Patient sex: M
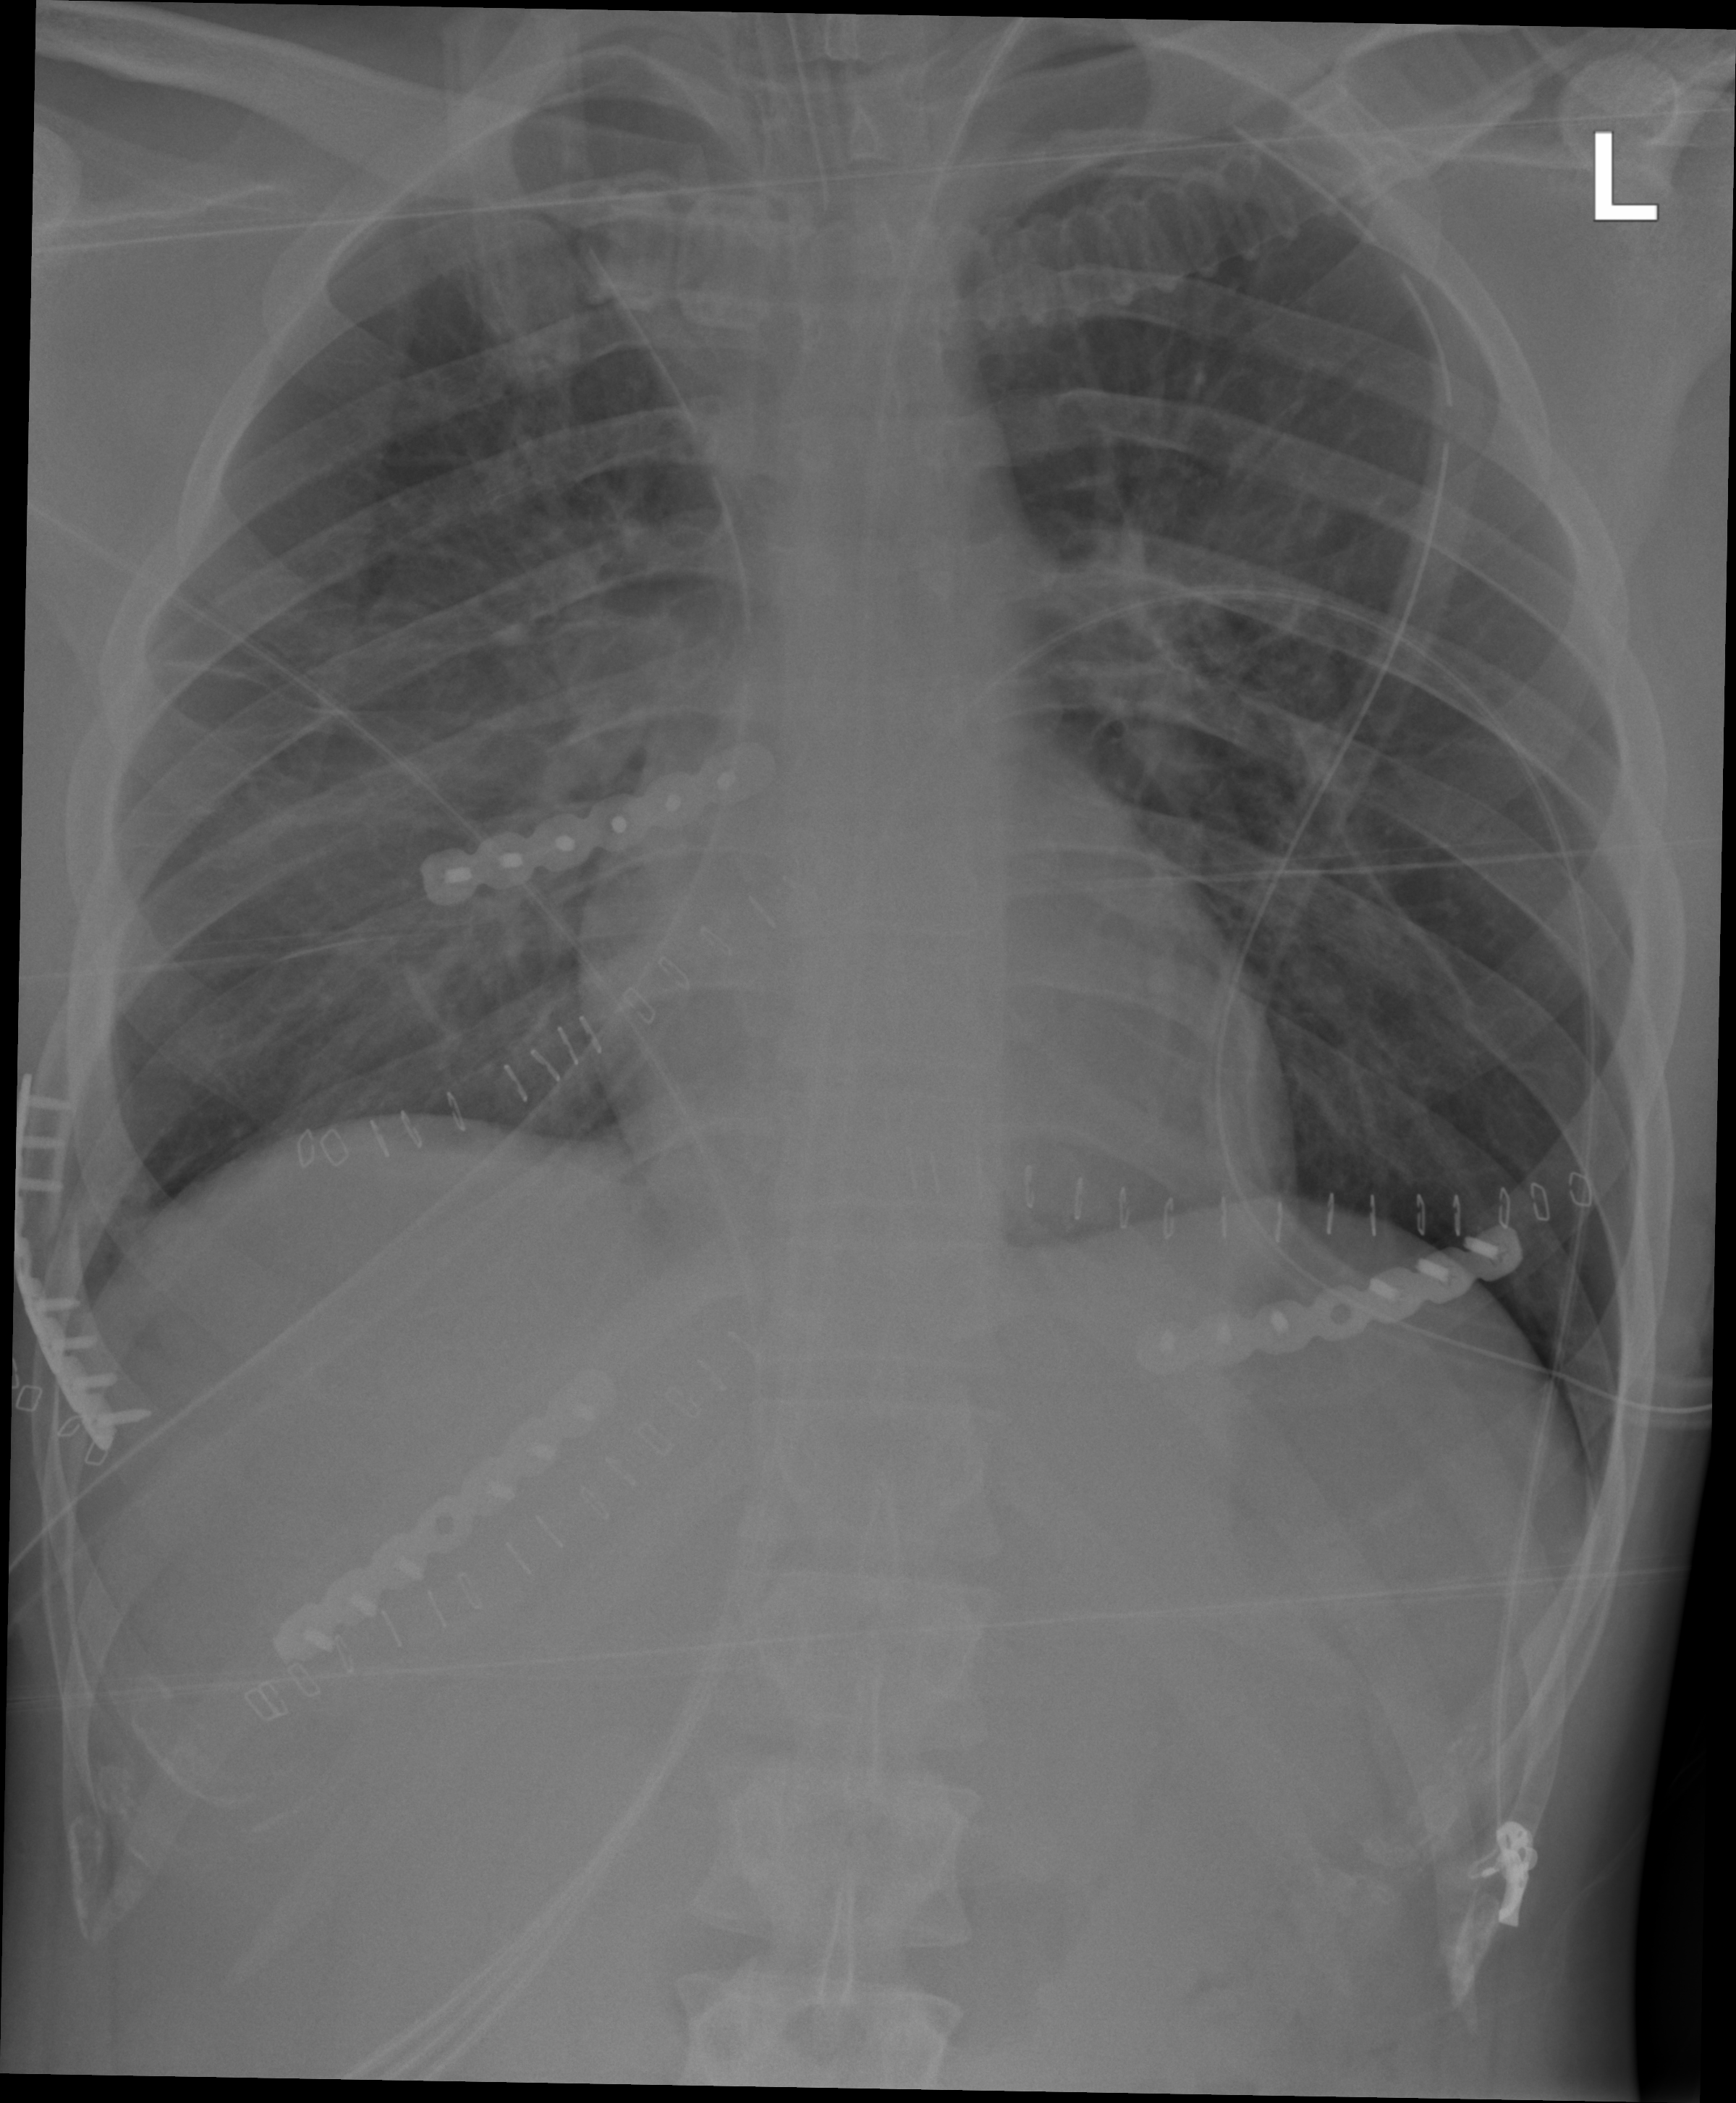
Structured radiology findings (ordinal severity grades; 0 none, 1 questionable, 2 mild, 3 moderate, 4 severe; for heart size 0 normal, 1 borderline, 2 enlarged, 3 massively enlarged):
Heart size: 0
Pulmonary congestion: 0
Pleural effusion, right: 0
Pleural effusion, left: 0
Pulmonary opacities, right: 0
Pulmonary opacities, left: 0
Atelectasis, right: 2
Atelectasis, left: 1